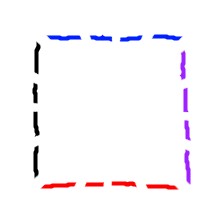
Shape: square